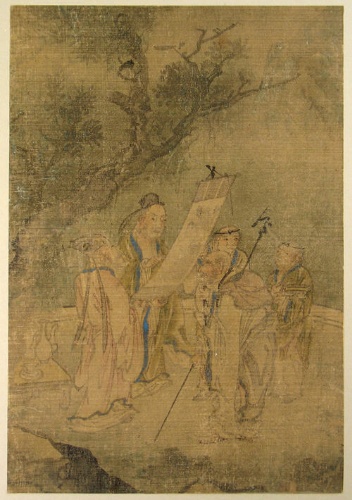
Artist: Unidentified artist
Date: ca. 1650
Object type: Album leaf
Classification: Paintings
Medium: Album leaf; ink and color on silk
Culture: Korea
Period: Joseon dynasty (1392–1910)
Dimensions: 17 3/8 x 11 3/4 in. (44.1 x 29.8 cm)
Department: Asian Art
Credit line: Rogers Fund, 1915
Accession year: 1915
Repository: Metropolitan Museum of Art, New York, NY
Tags: Men|Painting